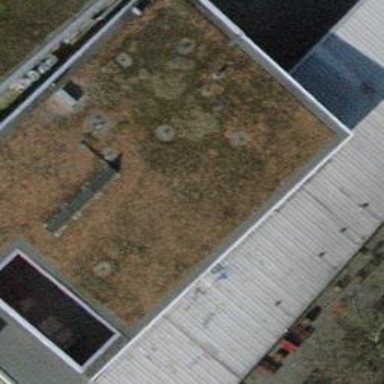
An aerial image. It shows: Building that is nightclub.